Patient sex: F
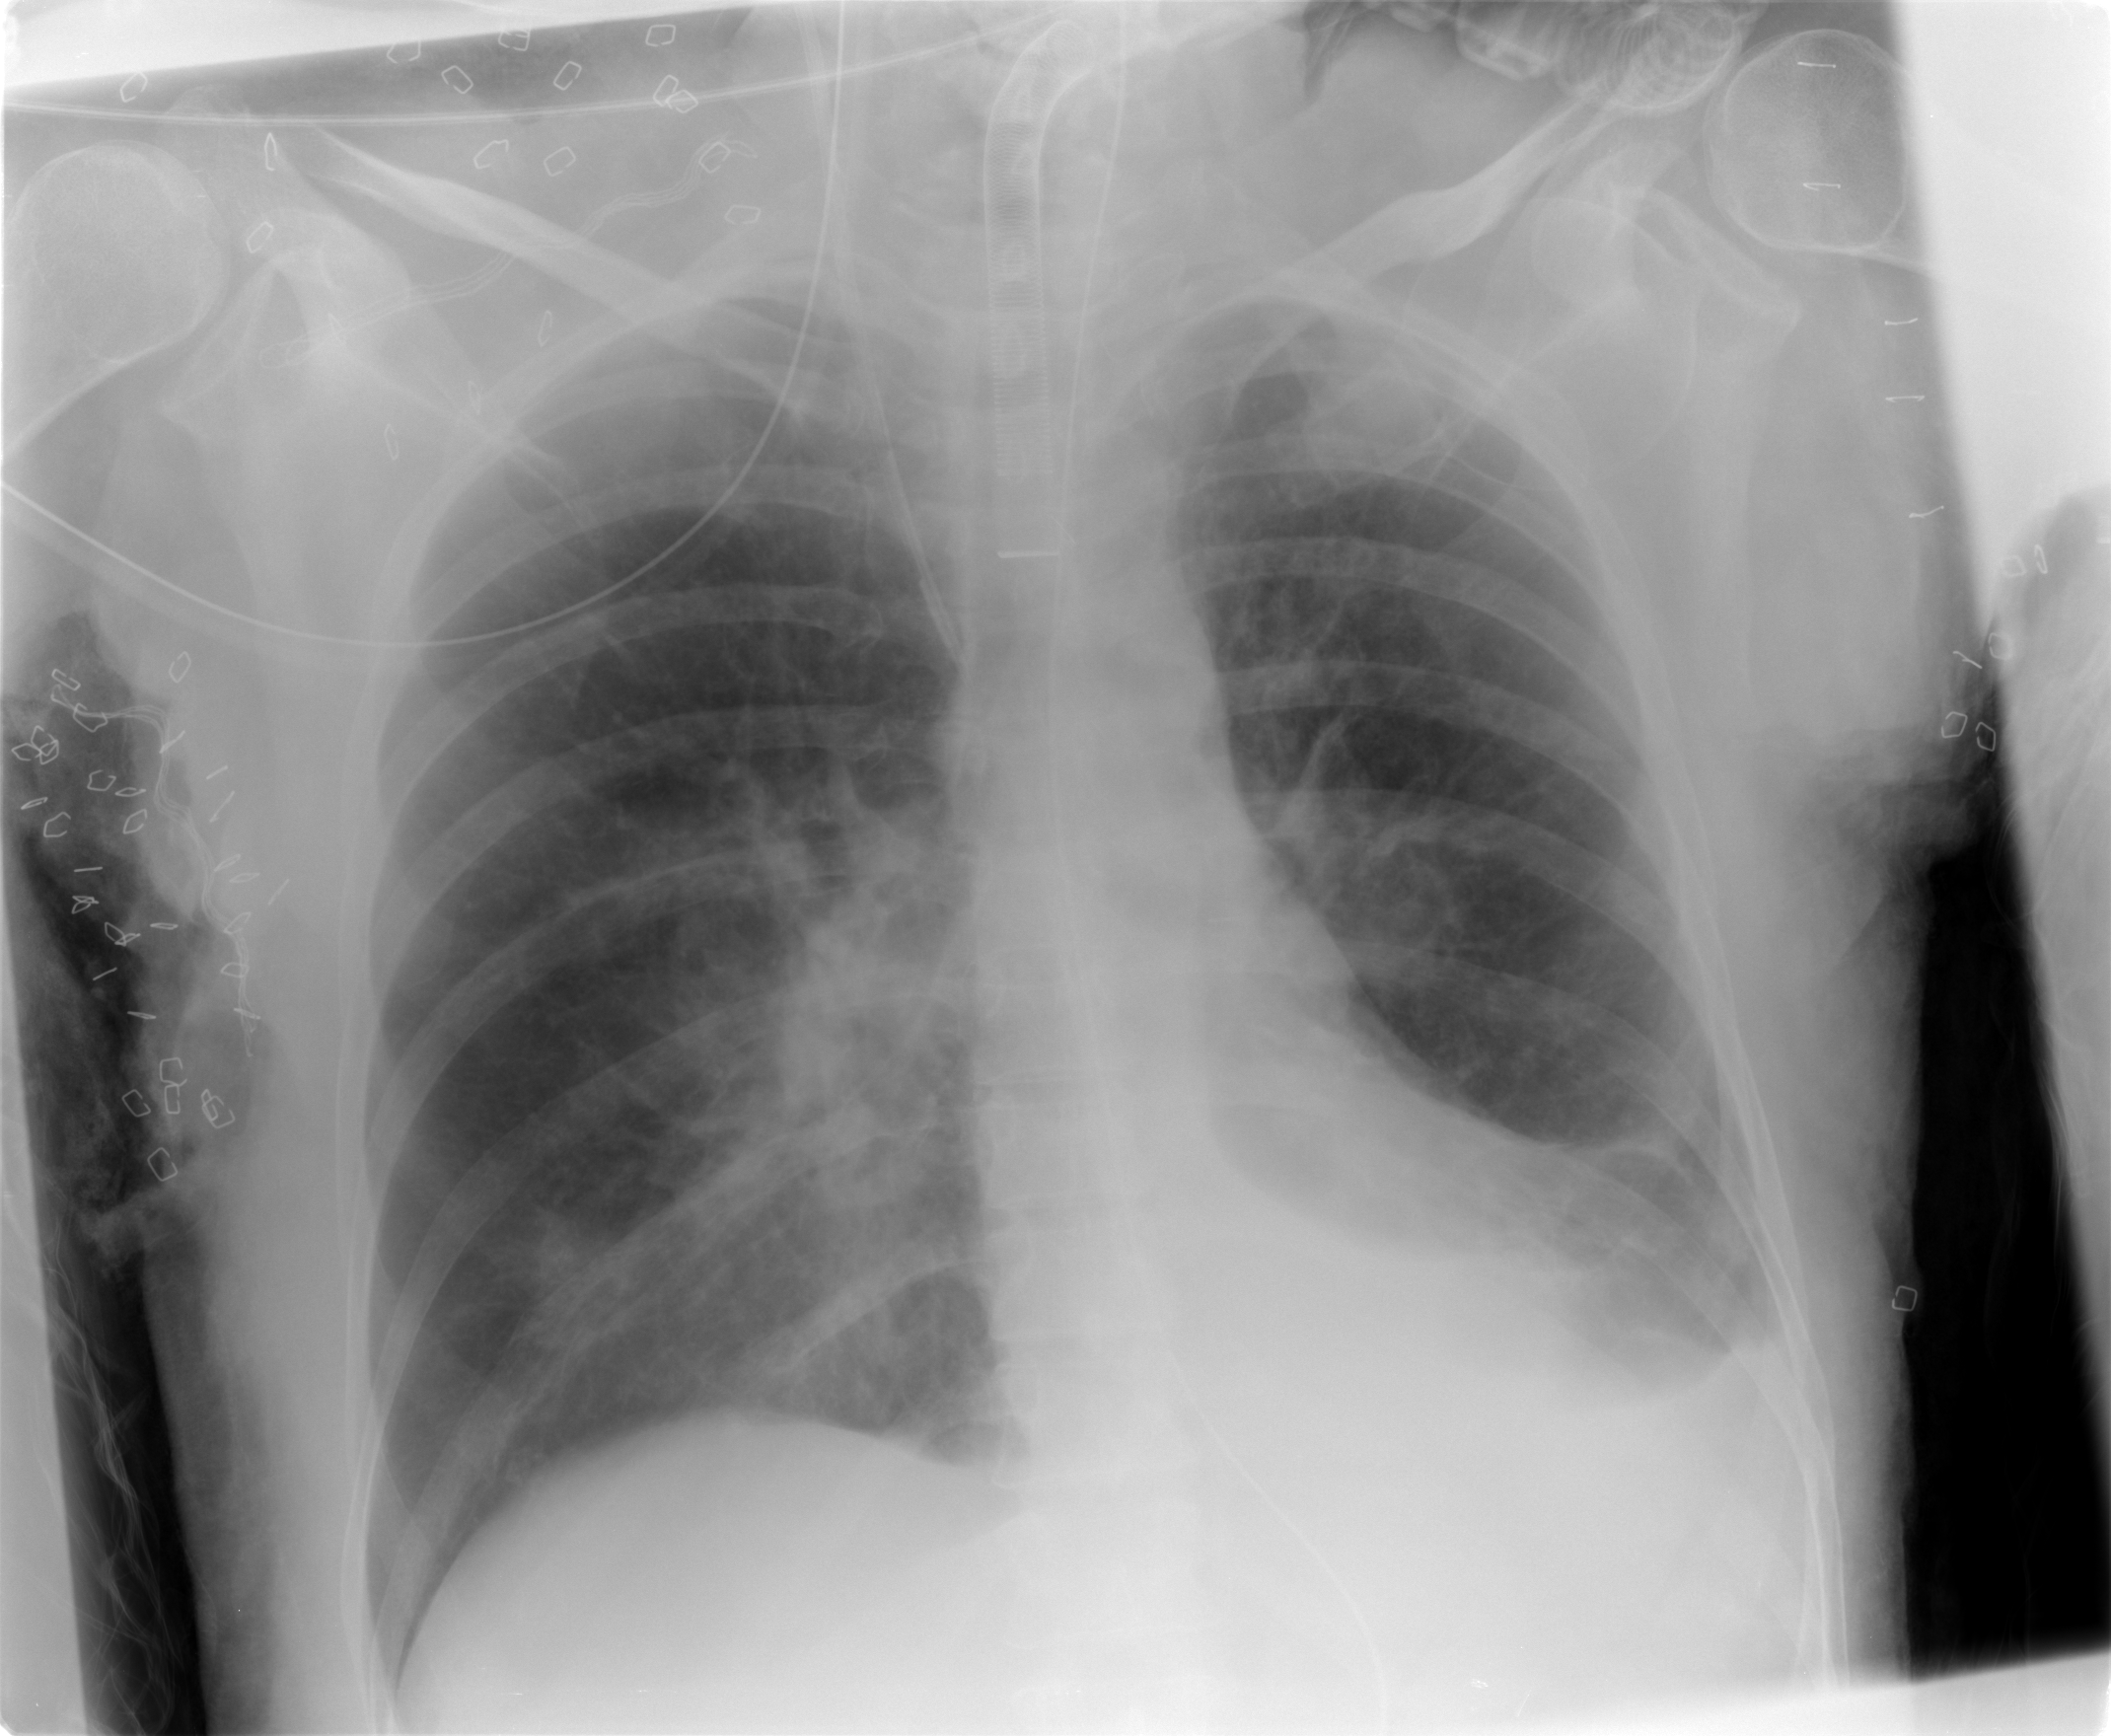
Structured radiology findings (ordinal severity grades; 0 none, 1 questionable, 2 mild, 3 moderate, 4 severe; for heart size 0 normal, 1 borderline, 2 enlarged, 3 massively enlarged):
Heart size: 0
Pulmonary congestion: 2
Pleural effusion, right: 1
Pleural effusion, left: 2
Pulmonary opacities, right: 2
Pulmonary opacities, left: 2
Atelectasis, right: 2
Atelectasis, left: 2